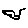
Label: cat